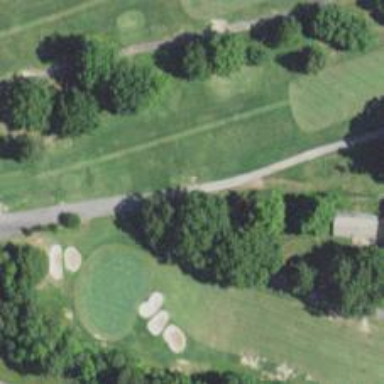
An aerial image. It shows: Path designed for golf carts.